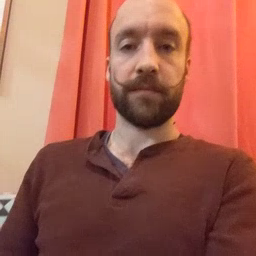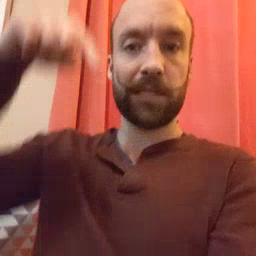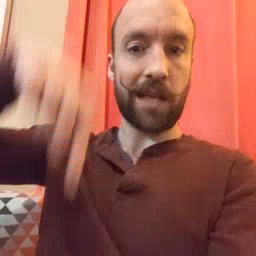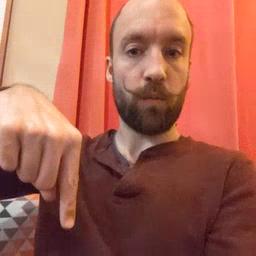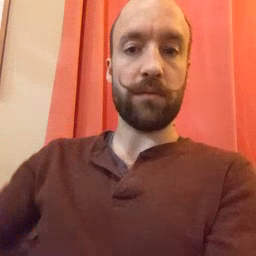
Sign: down